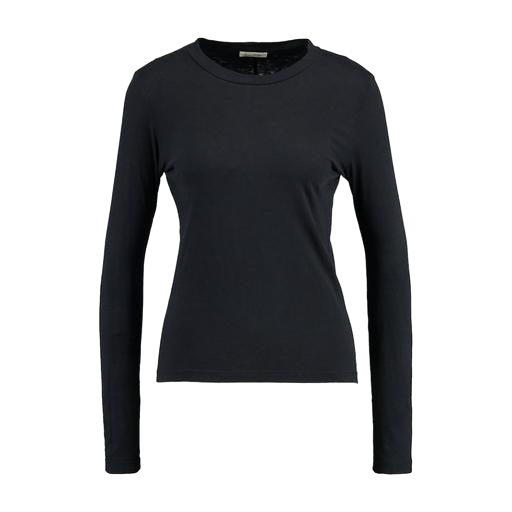
black women's long sleeve t-shirt, black long-sleeved jersey top, black round neck long sleeve t-shirt, white background